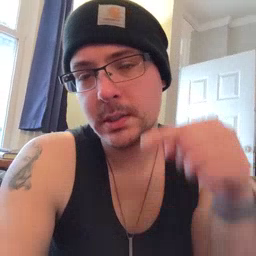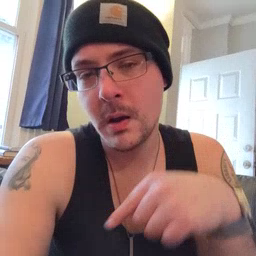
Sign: down